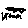
Label: car